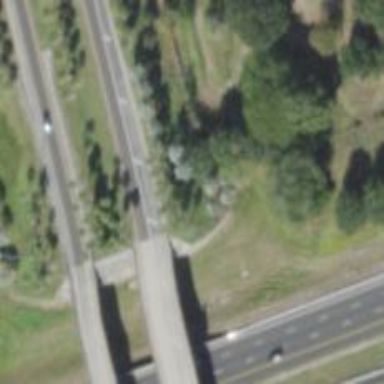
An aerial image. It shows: Beam bridge for motorway link with trumpet junction.